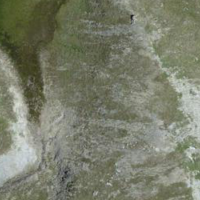
EUNIS habitat code: 26
Species observed at this site:
Miramella alpina